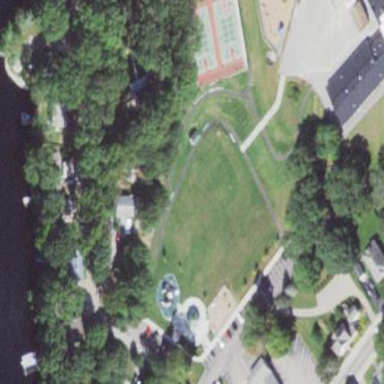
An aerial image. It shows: Baseball pitch for leisure land activities.